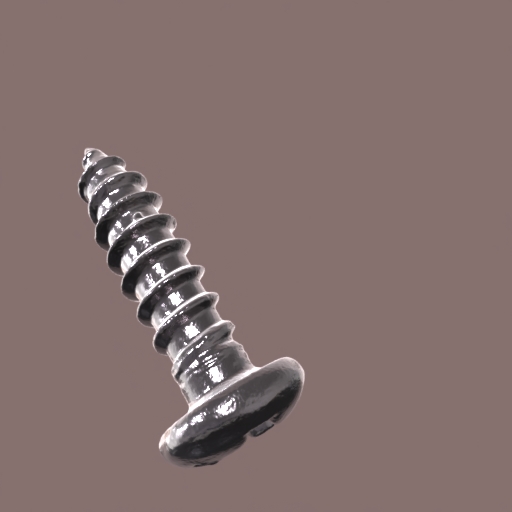
Label: screw